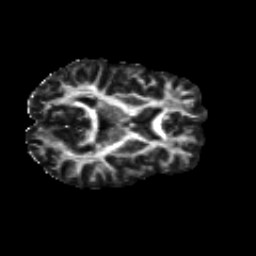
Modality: FA
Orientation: axial
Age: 33
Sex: male
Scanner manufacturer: siemens
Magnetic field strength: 3 T
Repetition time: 8.8 s
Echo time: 0.085 s